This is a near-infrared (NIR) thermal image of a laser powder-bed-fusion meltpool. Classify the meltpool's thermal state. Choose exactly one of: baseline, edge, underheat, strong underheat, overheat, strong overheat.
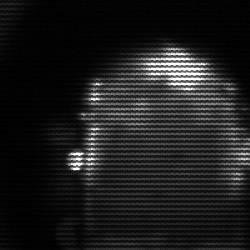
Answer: baseline